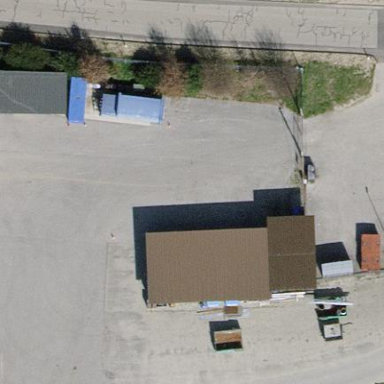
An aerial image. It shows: Recycling center with facilities for green waste and scrap metal recycling. It is surrounded by fence.